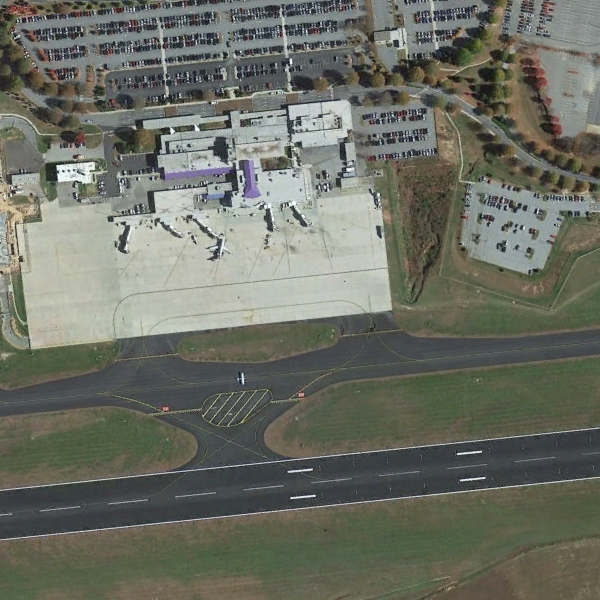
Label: Airport